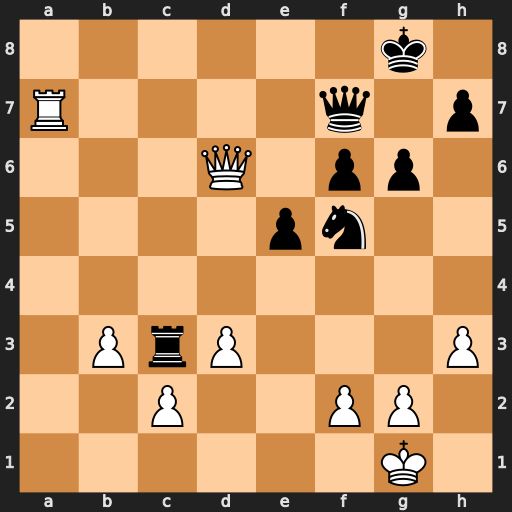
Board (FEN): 6k1/R4q1p/3Q1pp1/4pn2/8/1PrP3P/2P2PP1/6K1
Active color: w
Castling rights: -
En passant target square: -
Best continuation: Qd8+ Qf8 Qd5+ Kh8 Qb7 Ne7 Qb4